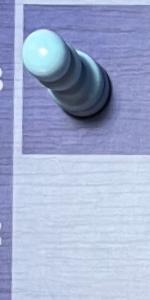
Label: Empty